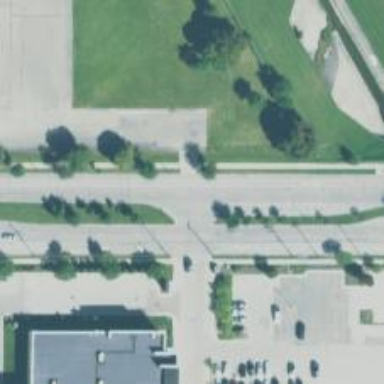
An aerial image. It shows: Tertiary road with asphalt surface. It is dual carriageway.